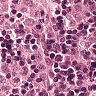
Metastatic tissue present: no